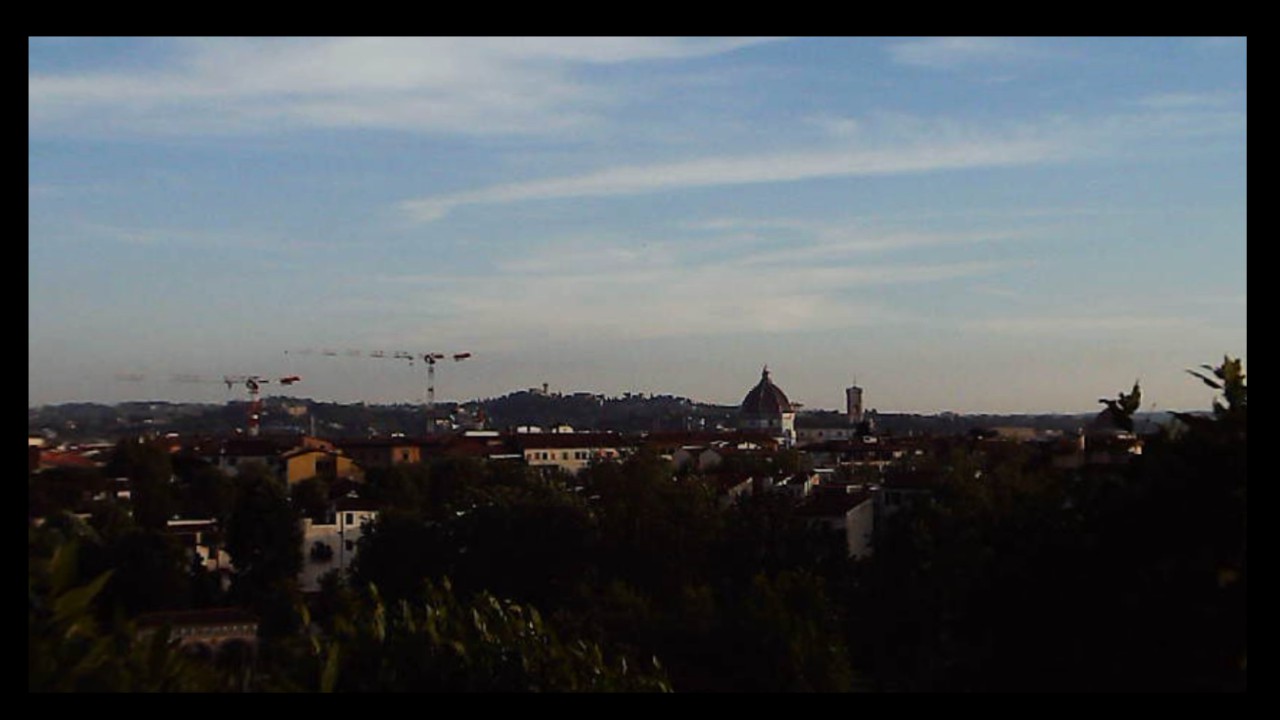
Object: Betafpv air75